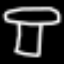
Label: mushroom